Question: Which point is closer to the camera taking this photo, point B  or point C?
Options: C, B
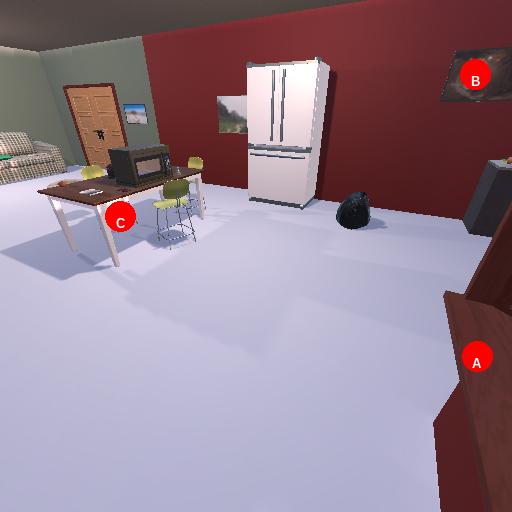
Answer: C